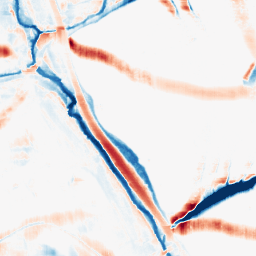
Category: morphological
Decomposition family: morphological_square
Decomposition parameters: operation: average
size: 20
Upsampling method: linear_exact
Upsampling parameters: scale: 4
Upsampling scale: 4